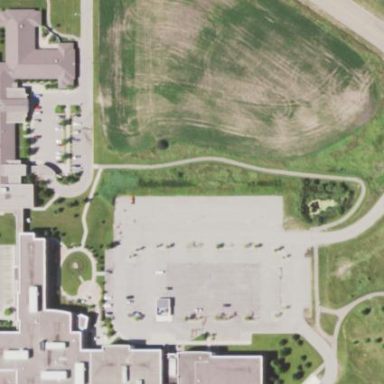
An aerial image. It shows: Hospital building.